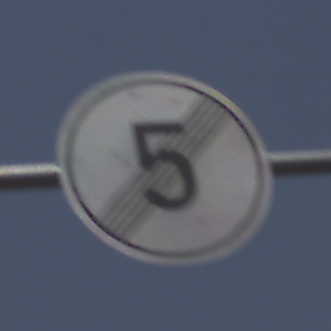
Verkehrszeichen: EndeGeschwindigkeit5
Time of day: Midday
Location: Outdoor (Nature)
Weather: PartlyCloudy
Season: NotSpecified
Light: Natural